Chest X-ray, PA view. Patient: 48 years old, sex F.
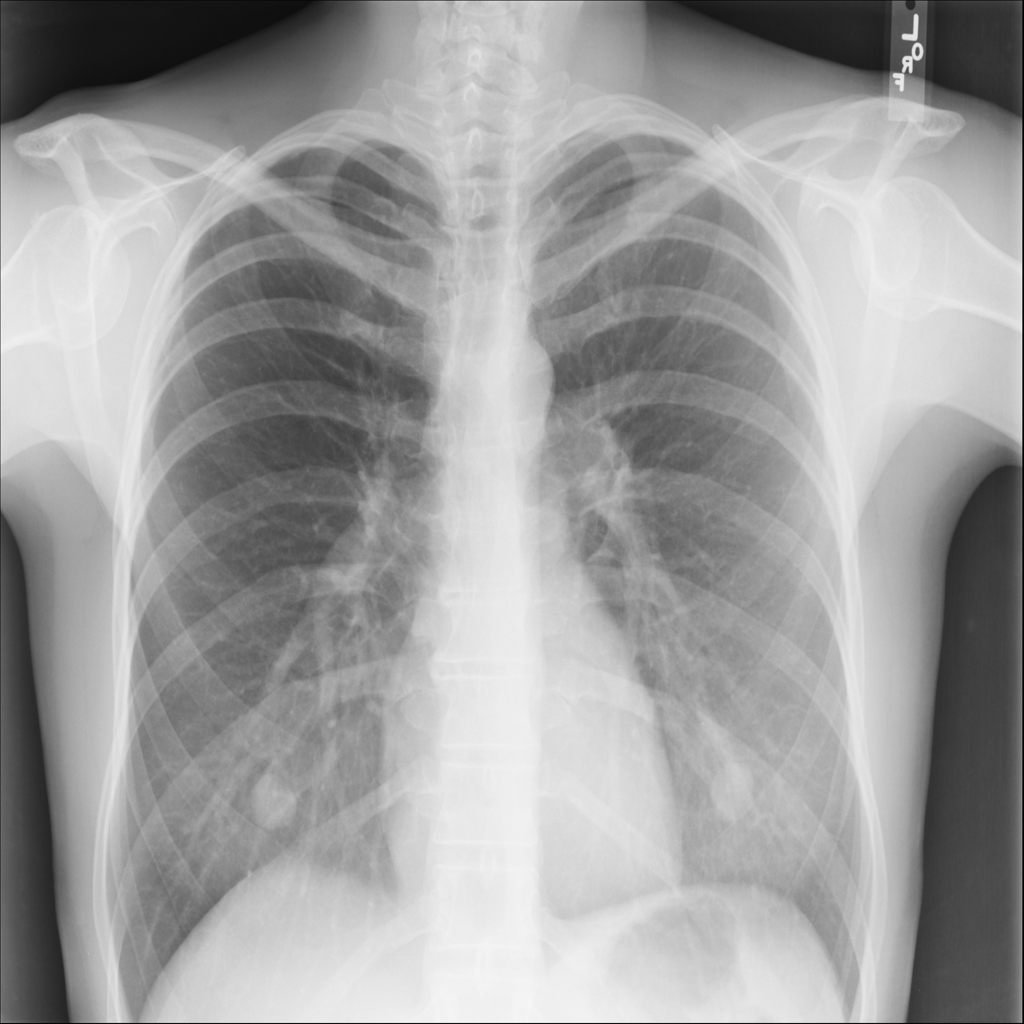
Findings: No Finding